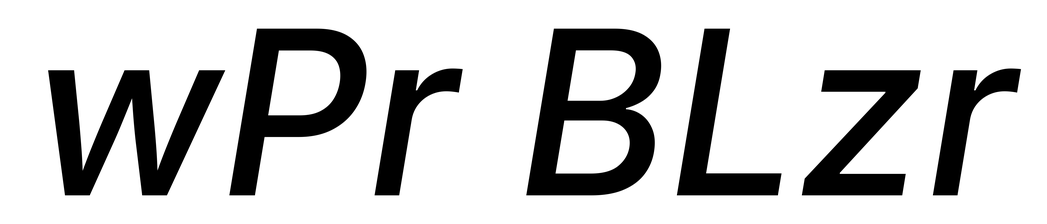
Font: Inter-Italic_Medium_Italic